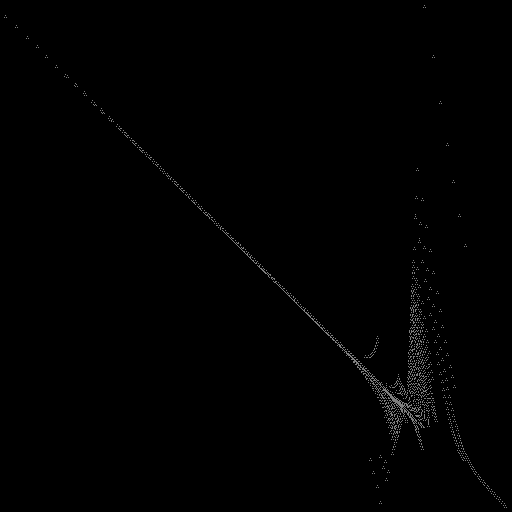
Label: deerfern